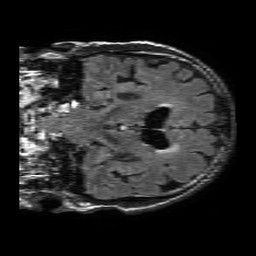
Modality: FLAIR
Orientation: coronal
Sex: male
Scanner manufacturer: philips
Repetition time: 11 s
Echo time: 0.125 s